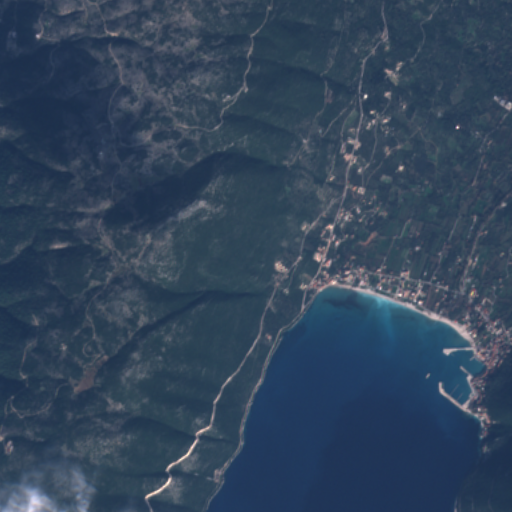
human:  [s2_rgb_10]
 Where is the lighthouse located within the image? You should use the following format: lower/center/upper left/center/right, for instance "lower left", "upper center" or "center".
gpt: The lighthouse is located in the lower right of the image.
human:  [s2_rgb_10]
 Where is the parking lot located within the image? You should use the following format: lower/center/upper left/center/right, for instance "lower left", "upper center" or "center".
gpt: The parking lot is located in the lower right of the image.
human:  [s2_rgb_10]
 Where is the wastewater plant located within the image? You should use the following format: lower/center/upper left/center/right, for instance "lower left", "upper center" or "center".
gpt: The wastewater plant is located in the lower center of the image.
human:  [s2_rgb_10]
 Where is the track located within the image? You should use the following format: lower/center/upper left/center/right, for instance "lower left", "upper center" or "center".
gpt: There is no track in the image.